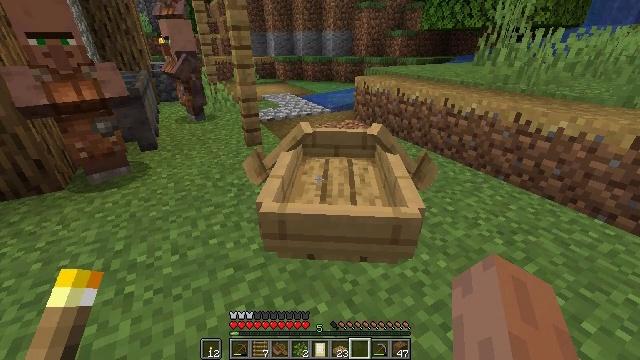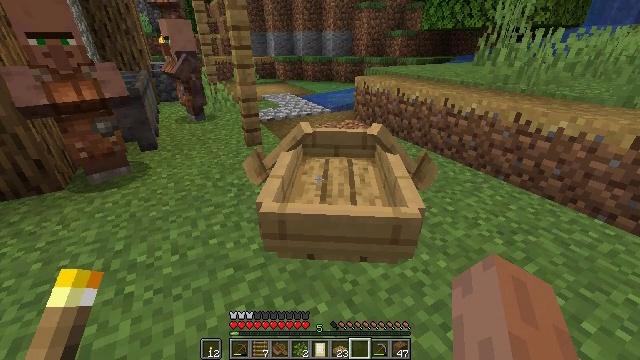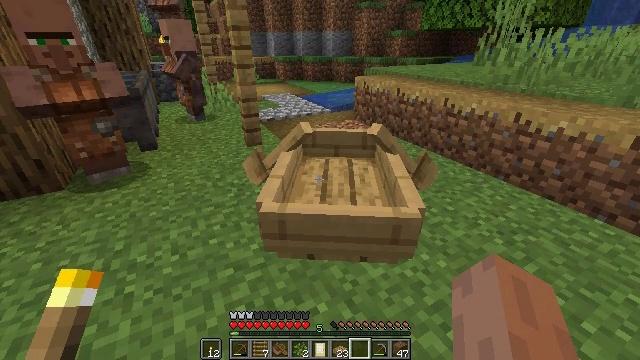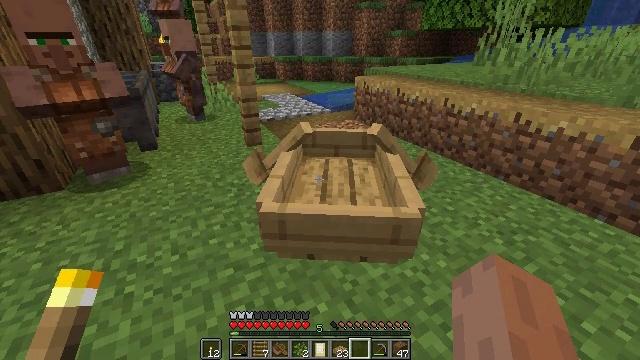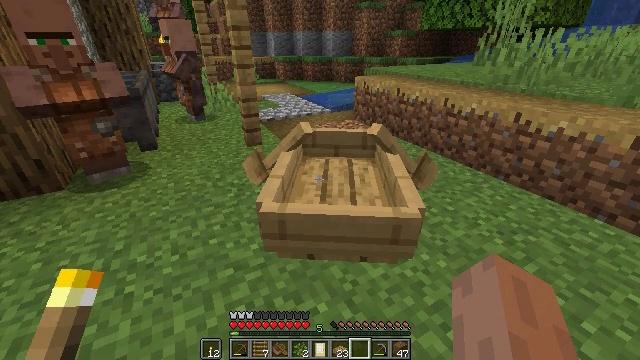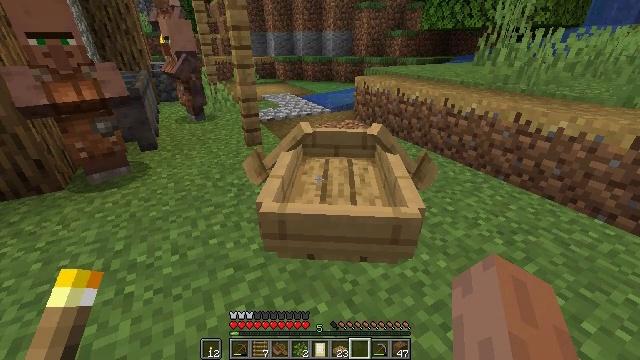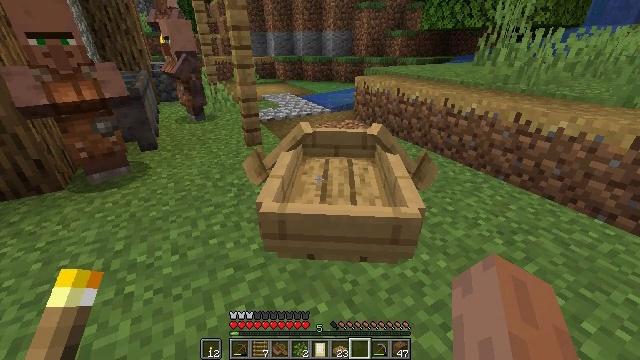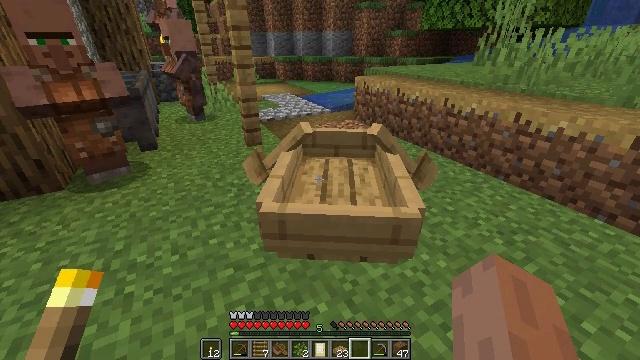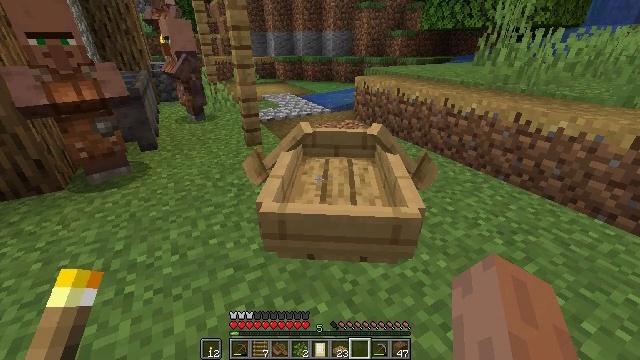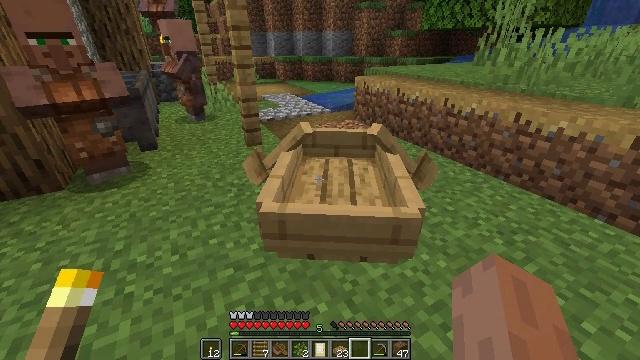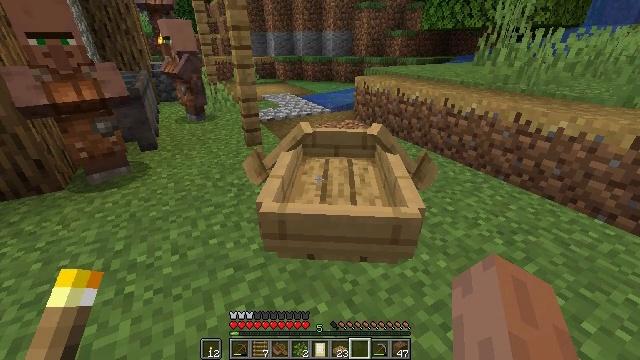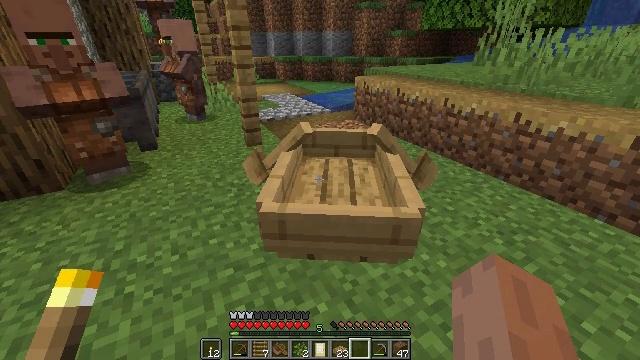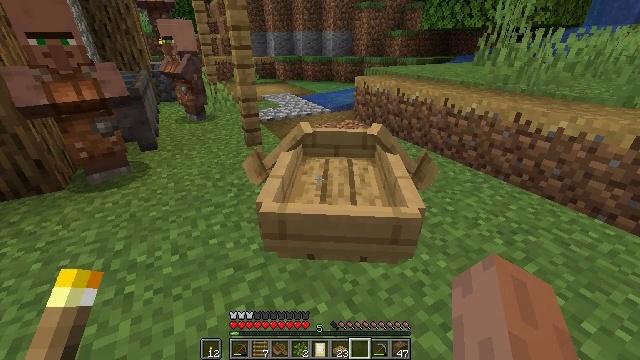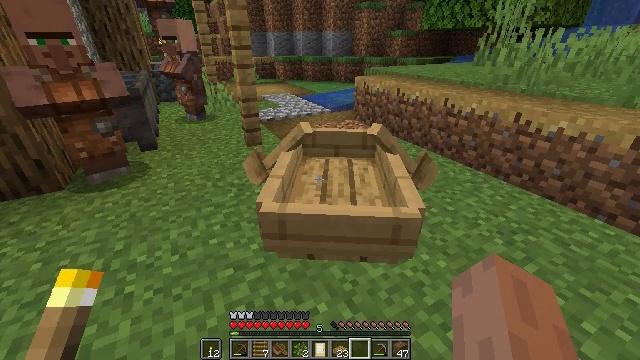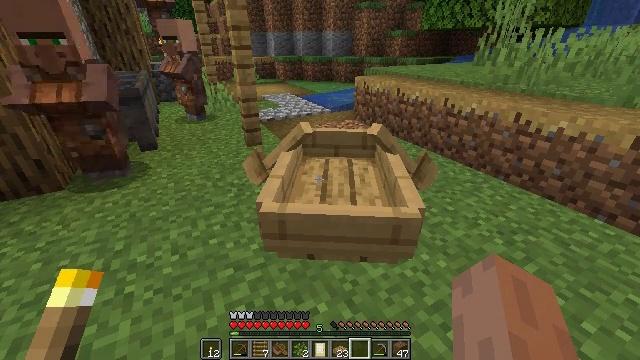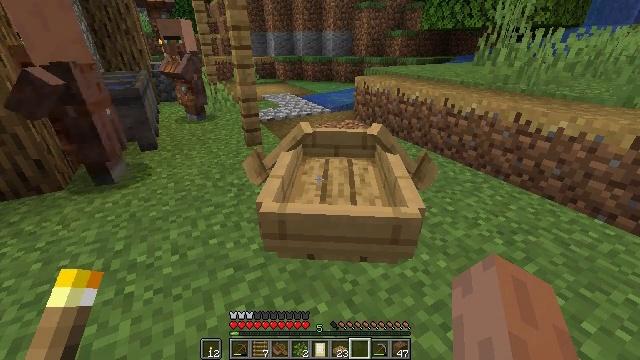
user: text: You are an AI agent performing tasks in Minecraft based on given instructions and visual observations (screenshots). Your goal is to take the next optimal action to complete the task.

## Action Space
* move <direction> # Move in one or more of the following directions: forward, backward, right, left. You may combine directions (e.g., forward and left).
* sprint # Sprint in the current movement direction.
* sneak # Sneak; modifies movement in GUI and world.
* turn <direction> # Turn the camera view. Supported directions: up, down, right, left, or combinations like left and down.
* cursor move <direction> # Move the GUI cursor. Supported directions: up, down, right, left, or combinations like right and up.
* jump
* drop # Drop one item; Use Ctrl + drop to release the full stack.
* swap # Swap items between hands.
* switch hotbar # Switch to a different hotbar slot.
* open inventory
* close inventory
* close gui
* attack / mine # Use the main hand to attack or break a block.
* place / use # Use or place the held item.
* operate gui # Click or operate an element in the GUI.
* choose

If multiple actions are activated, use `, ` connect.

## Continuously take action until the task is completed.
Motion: motion action
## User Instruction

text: Attack the cauldron to retrieve it.
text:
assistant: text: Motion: no_op
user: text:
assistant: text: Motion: no_op
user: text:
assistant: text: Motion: no_op
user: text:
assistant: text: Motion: no_op
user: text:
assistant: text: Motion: no_op
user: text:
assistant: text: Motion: no_op
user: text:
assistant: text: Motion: no_op
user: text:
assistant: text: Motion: no_op
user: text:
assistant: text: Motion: no_op
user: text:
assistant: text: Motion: no_op
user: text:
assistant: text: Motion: no_op
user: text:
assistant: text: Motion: no_op
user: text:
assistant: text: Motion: no_op
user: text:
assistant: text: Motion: no_op
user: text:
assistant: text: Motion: no_op
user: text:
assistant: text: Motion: no_op
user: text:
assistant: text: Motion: no_op
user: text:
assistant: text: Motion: no_op
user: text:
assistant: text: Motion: no_op
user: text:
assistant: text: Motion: no_op
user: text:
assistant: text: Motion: no_op
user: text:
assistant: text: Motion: no_op
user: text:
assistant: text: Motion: no_op
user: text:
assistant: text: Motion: no_op
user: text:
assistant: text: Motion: no_op
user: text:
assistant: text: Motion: no_op
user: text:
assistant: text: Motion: no_op
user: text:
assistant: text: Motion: no_op
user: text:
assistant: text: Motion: no_op
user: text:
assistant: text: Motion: no_op